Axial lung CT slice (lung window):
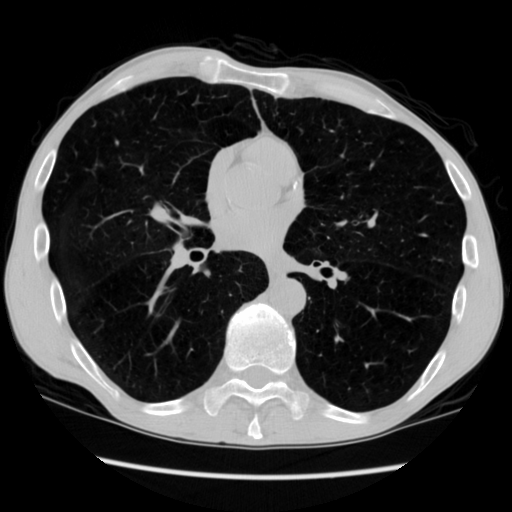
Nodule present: no